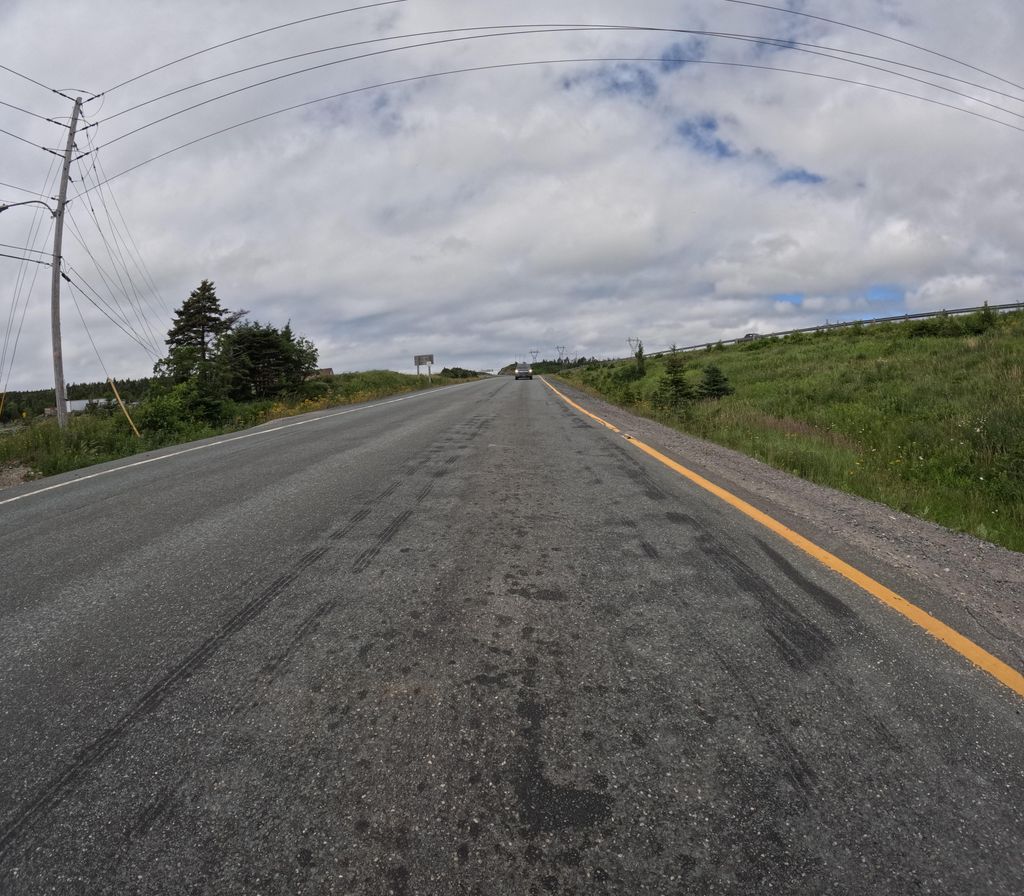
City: st_johns